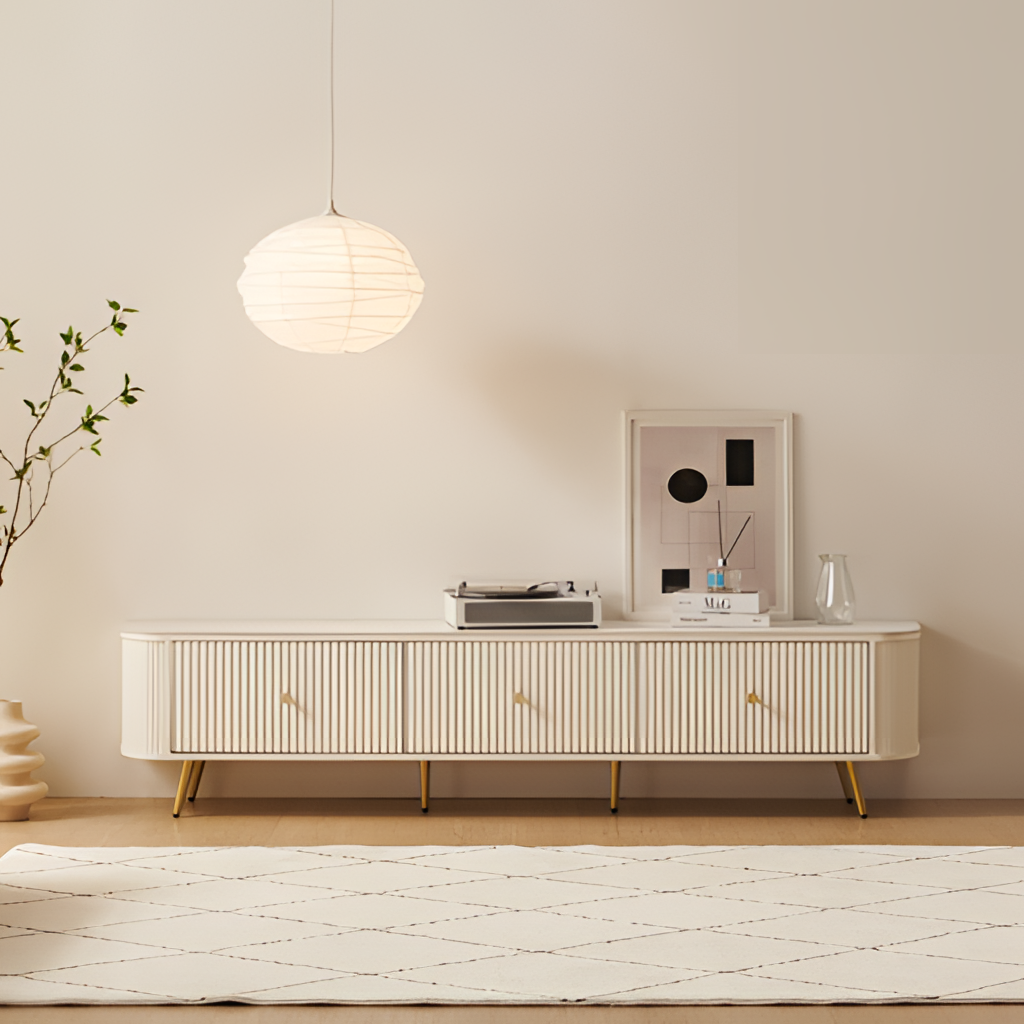
white wood sideboard, living room, minimalist, wood flooring, with plank pattern, paint wallpaper, with solid pattern